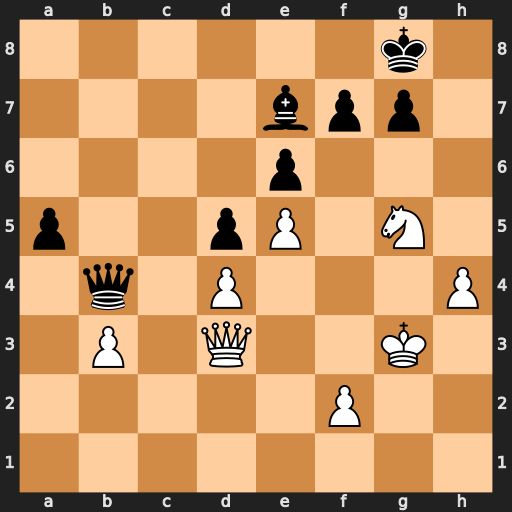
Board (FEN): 6k1/4bpp1/4p3/p2pP1N1/1q1P3P/1P1Q2K1/5P2/8
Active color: w
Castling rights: -
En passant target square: -
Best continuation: Qh7+ Kf8 Qh8#